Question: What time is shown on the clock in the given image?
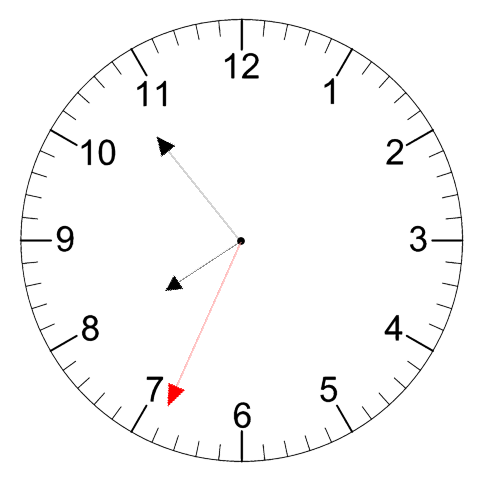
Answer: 07:53:34